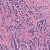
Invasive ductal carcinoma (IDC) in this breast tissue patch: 1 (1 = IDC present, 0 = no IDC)